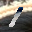
Label: 1